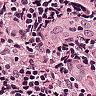
Metastatic tissue present: no